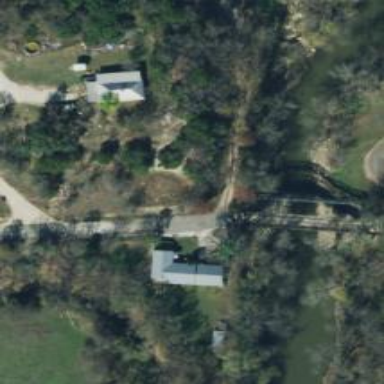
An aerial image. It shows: Truss bridge on residential road.